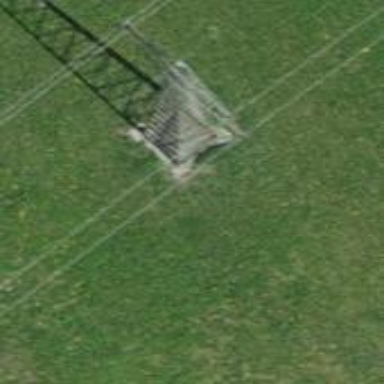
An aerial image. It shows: Lattice structure tower used for power distribution.